Question: I have a strange problem with Symfony's 'JsonResponse' that I cannot seem to figure out. I have the following action in my controller:
'''
public function loadTemplateAction($id)
{
$repository = $this->getDoctrine()->getRepository('AppBundle:Host');
$template = $repository->find($id);
return new JsonResponse((array)$template);
}
'''
It's supposed to find the given template in my repository by the passed id. I want to use the returned data in an ajax call. It does what I want, but it seems to "prefix" all the field names with an asterisk. So it returns a response like this:

I can't figure out why it's putting those asterisks in front of the field names (they are obviously not named that way in my datasource). Does anybody have a clue what could be causing this type of behaviour?
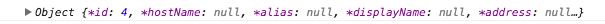
Answer: First of all, see <URL>:
> If an object is converted to an array, the result is an array whose
elements are the object's properties. The keys are the member variable
names, with a few notable exceptions: integer properties are
unaccessible; private variables have the class name prepended to the
variable name; to the
variable name. These prepended values have null bytes on either side.
This can result in some unexpected behaviour:
You probably should not just typecast your object to arrays and JSON encode them. Have a look at some of the serialization solutions that exist:
<URL>
<URL>
These libraries offer great control on how to serialize your objects to different formats, including JSON.
If you need less control on how your objects are serialized to JSON, you could just implement the <URL> interface.